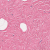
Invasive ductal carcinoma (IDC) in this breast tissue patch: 0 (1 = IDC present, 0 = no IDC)